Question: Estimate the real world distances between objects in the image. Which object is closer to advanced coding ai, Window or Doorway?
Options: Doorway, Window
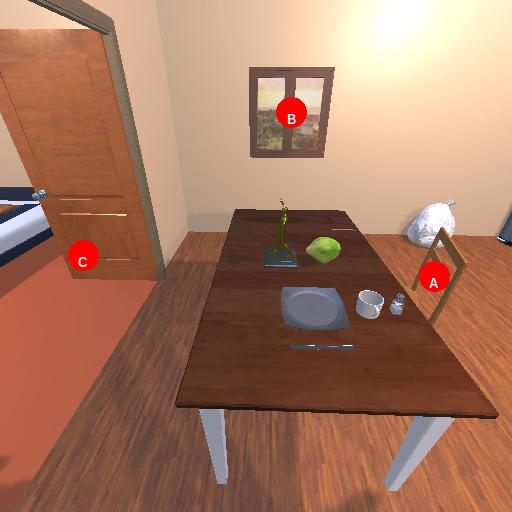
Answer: Doorway